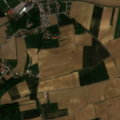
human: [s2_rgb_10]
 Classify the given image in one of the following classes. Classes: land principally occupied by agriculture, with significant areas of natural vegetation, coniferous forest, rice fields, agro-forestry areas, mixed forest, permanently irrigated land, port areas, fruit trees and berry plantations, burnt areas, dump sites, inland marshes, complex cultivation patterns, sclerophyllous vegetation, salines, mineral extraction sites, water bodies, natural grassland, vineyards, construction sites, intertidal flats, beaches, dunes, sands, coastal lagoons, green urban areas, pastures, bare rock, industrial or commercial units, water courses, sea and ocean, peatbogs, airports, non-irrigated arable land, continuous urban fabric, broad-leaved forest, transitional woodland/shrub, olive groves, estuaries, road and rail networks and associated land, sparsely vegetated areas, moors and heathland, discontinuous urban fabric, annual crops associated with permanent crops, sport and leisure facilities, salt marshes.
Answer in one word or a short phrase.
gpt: discontinuous urban fabric, non-irrigated arable land, mixed forest